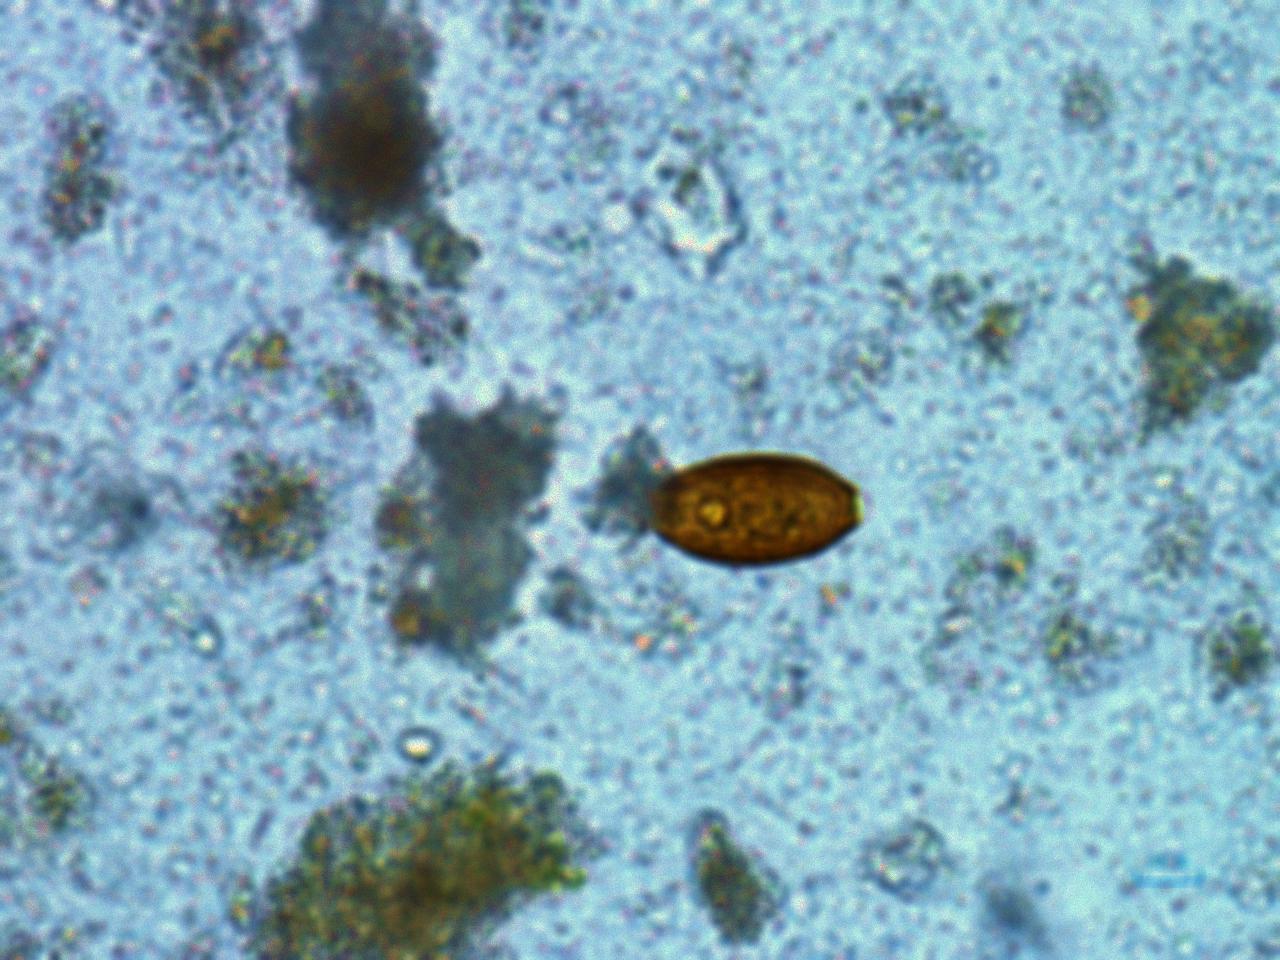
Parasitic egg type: Trichuris trichiura